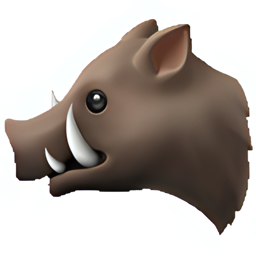
Name: boar
Emoji: 🐗
Group: Animals & Nature
Sub-group: animal-mammal